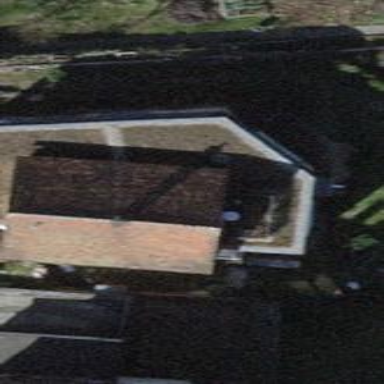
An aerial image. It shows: House with roof tiles.